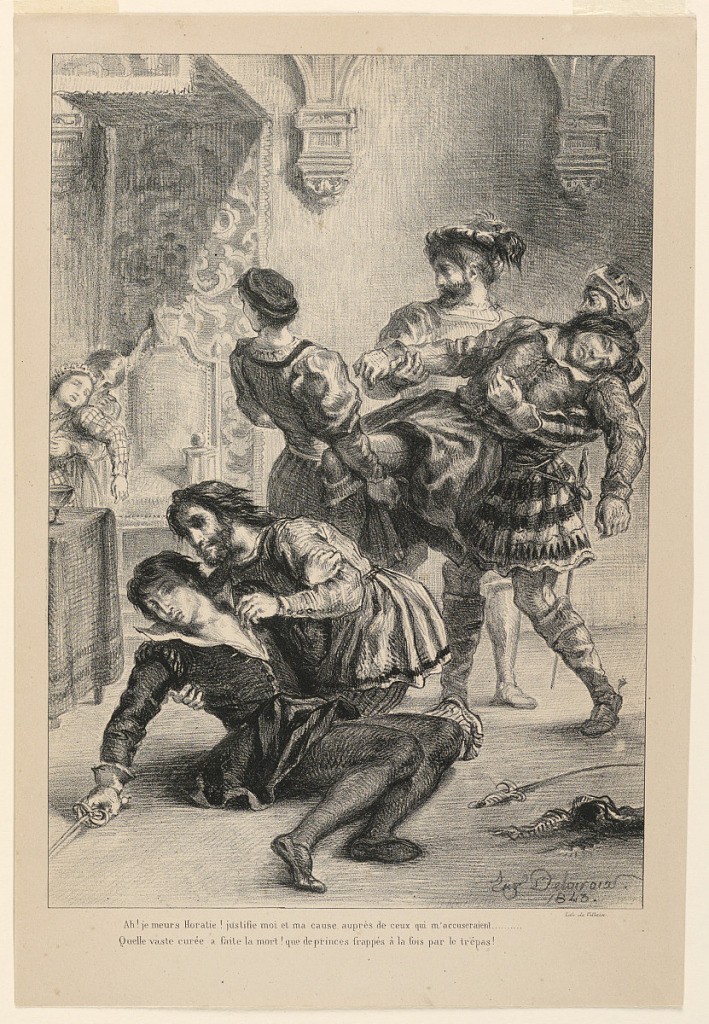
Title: Illustration for Hamlet: The Death of Hamlet (V,2)
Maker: Eugène Delacroix, French, 1798 - 1863
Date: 1843
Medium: Lithograph on paper
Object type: Print
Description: The Death of Hamlet (V,2)